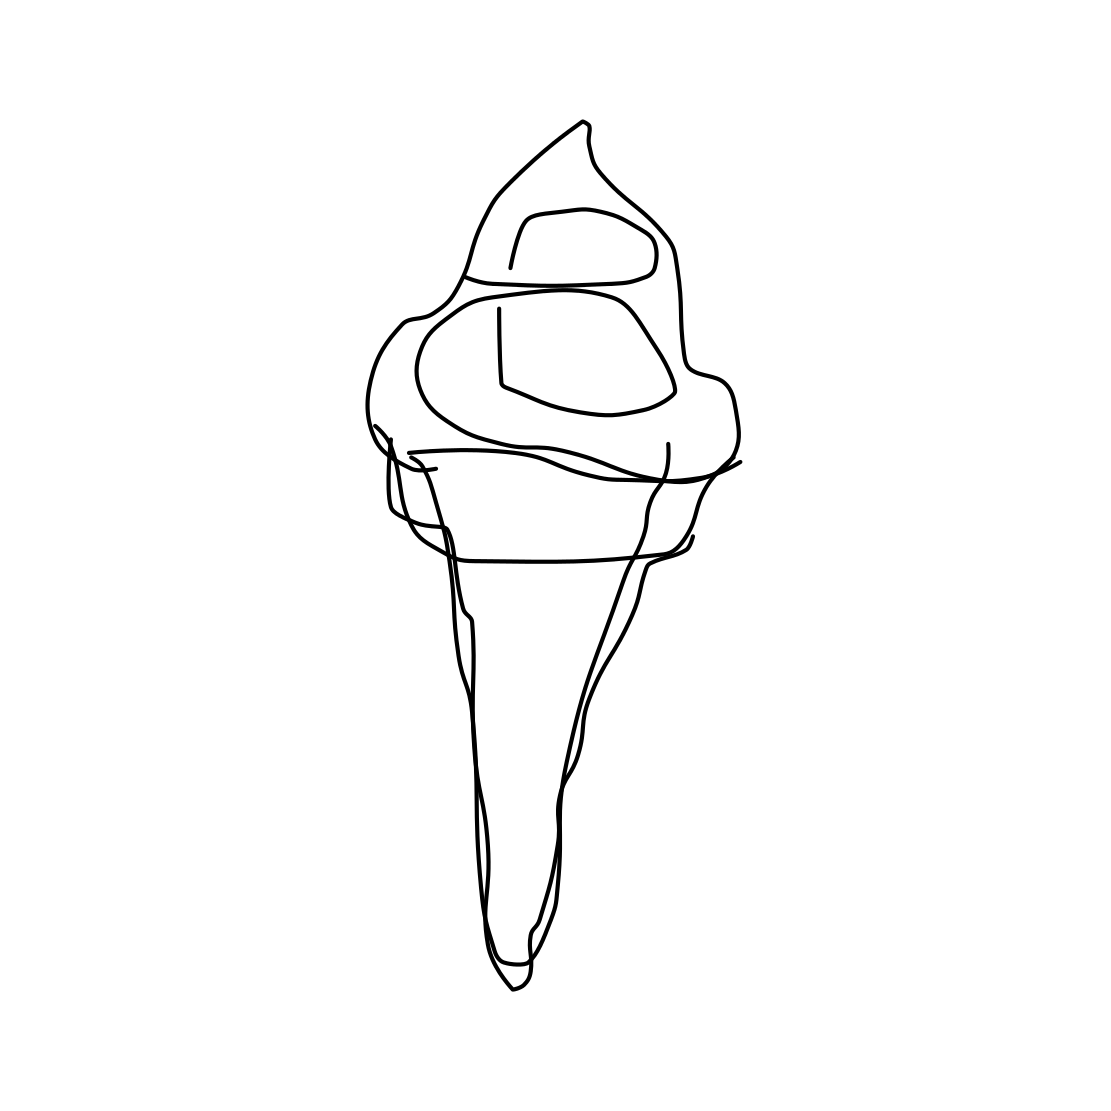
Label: ice-cream-cone